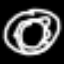
Label: donut